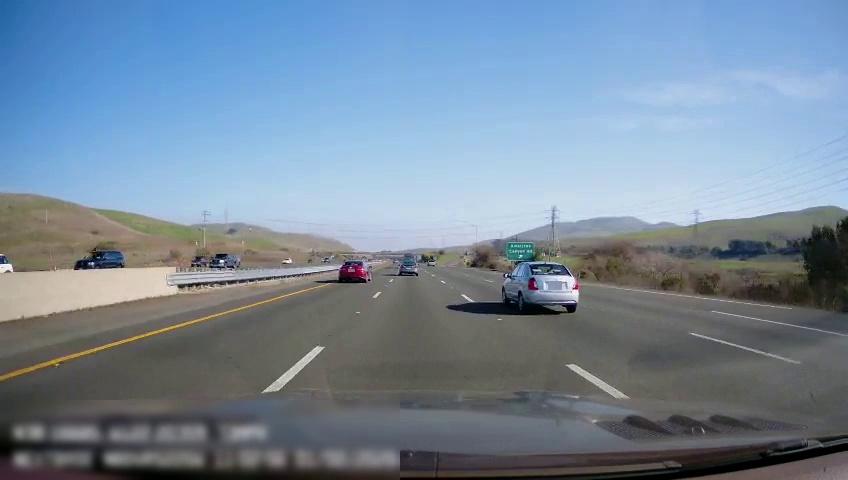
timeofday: Day
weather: Sunny
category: Drivable Space
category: Drivable Space
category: Vehicles | Car
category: Vehicles | Car
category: Vehicles | Car
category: Vehicles | Car
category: Vehicles | SUV
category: Vehicles | Car
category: Vehicles | SUV
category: Vehicles | Car
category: Lanes | Alternate Lane
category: Lanes | Alternate Lane
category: Lanes | Alternate Lane
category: Lanes | Current Lane
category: Lanes | Alternate Lane
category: Lanes | Alternate Lane
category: Traffic | Signs